The plot is a signal-to-image rendering of a rotating shaft's vibration measurement. Determine the machine's mechanical condition. Answer with exactly one of: normal, misalignment, unbalance, looseness.
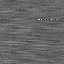
Answer: unbalance